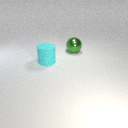
large cyan rubber cylinder in front of large green metal sphere